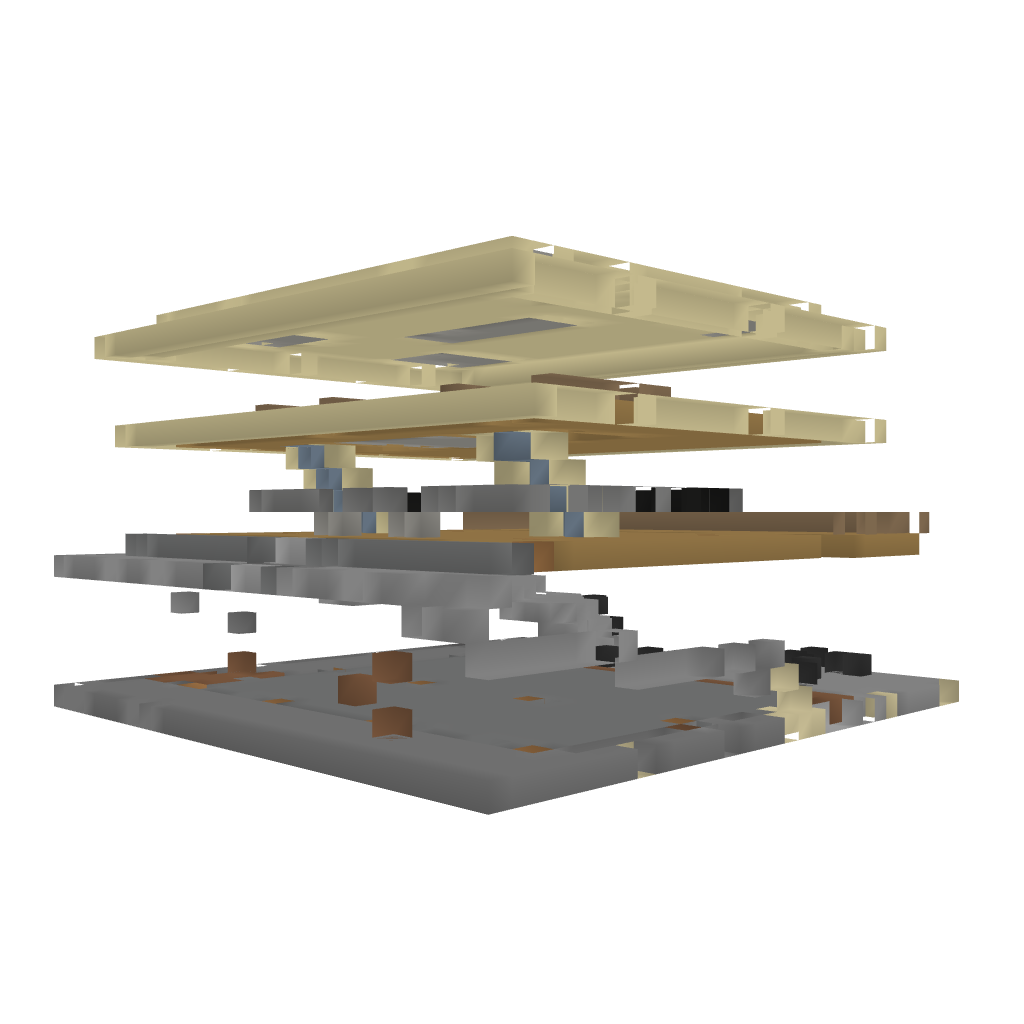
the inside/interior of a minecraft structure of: Modern House